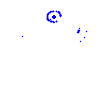
Particle: proton